Interaction volume radius: 10 \u00c5
Interaction volume height: 20 \u00c5
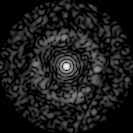
Disorder parameter: 0.8526